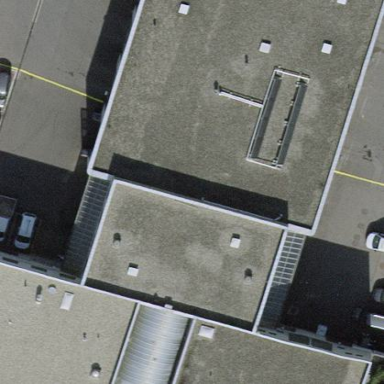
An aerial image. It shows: Building housing car shop.